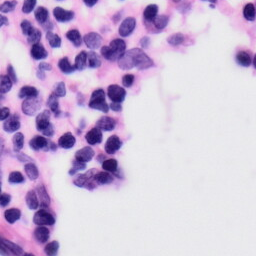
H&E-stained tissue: Skin